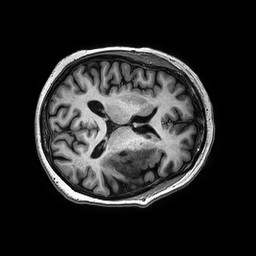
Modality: T1w
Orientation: axial
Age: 46
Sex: female
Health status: ill
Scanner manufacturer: philips
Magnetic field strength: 3 T
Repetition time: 0.006634 s
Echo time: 0.00297 s